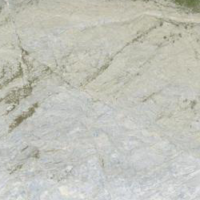
EUNIS habitat code: 48
Species observed at this site:
Silene acaulis